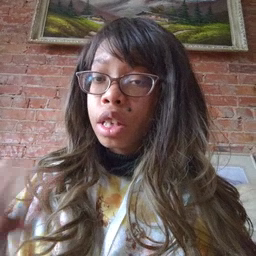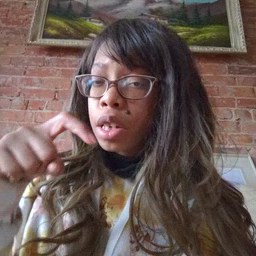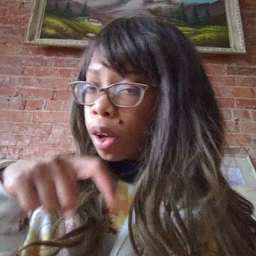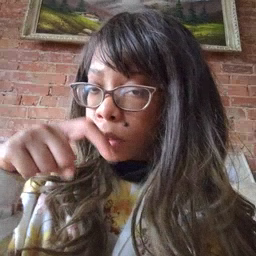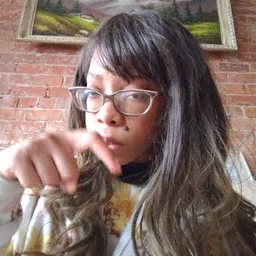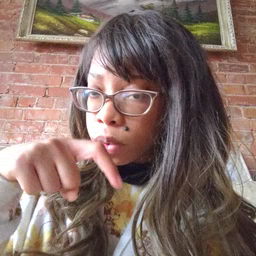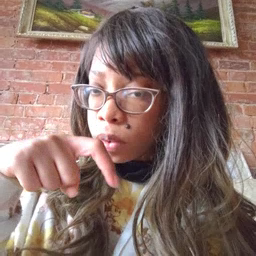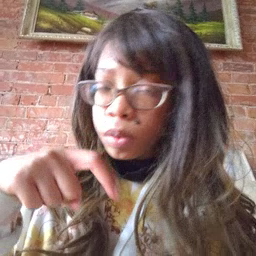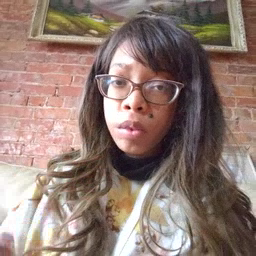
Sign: time